RGB frame:
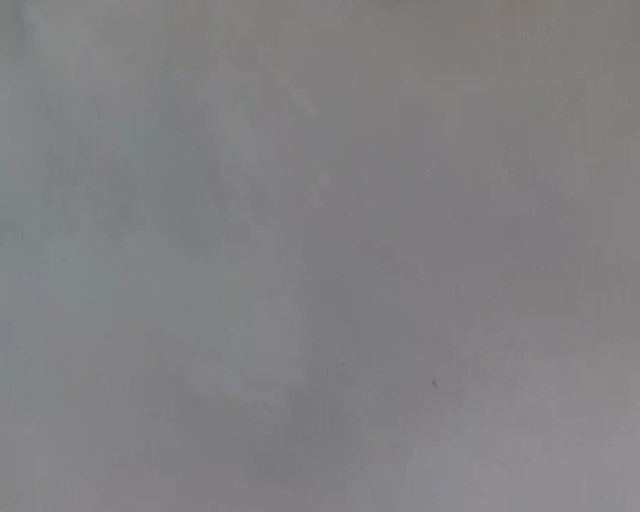
Thermal frame:
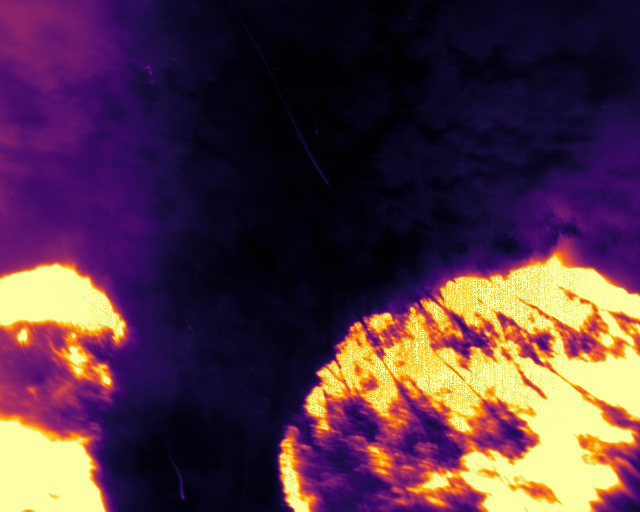
Captured: 2026-02-27 02:37:19
Pixels at or above 80 °C: 138868 (fraction of frame: 0.4238)